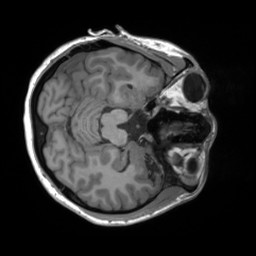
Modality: T1w
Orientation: axial
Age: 30
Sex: female
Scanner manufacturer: siemens
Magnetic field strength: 3 T
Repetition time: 1.8 s
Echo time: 0.00241 s